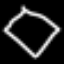
Label: diamond